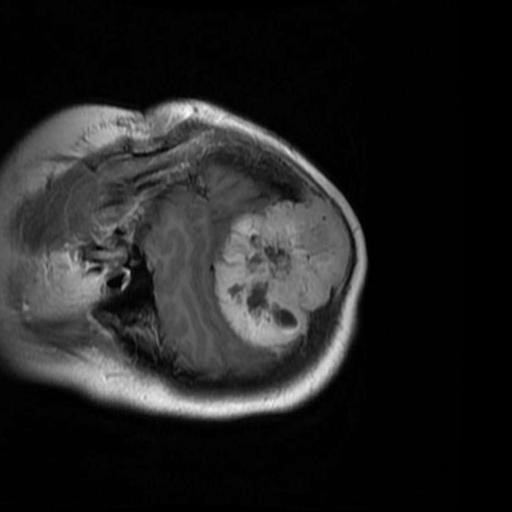
Label: brain_menin